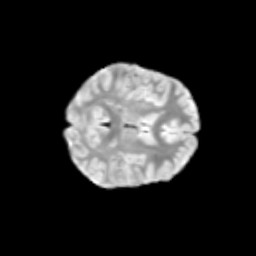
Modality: T2w
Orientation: axial
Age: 12
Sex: female
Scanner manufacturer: siemens
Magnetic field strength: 3 T
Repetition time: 3.8 s
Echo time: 0.07 s